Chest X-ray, AP view. Patient: 32 years old, sex F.
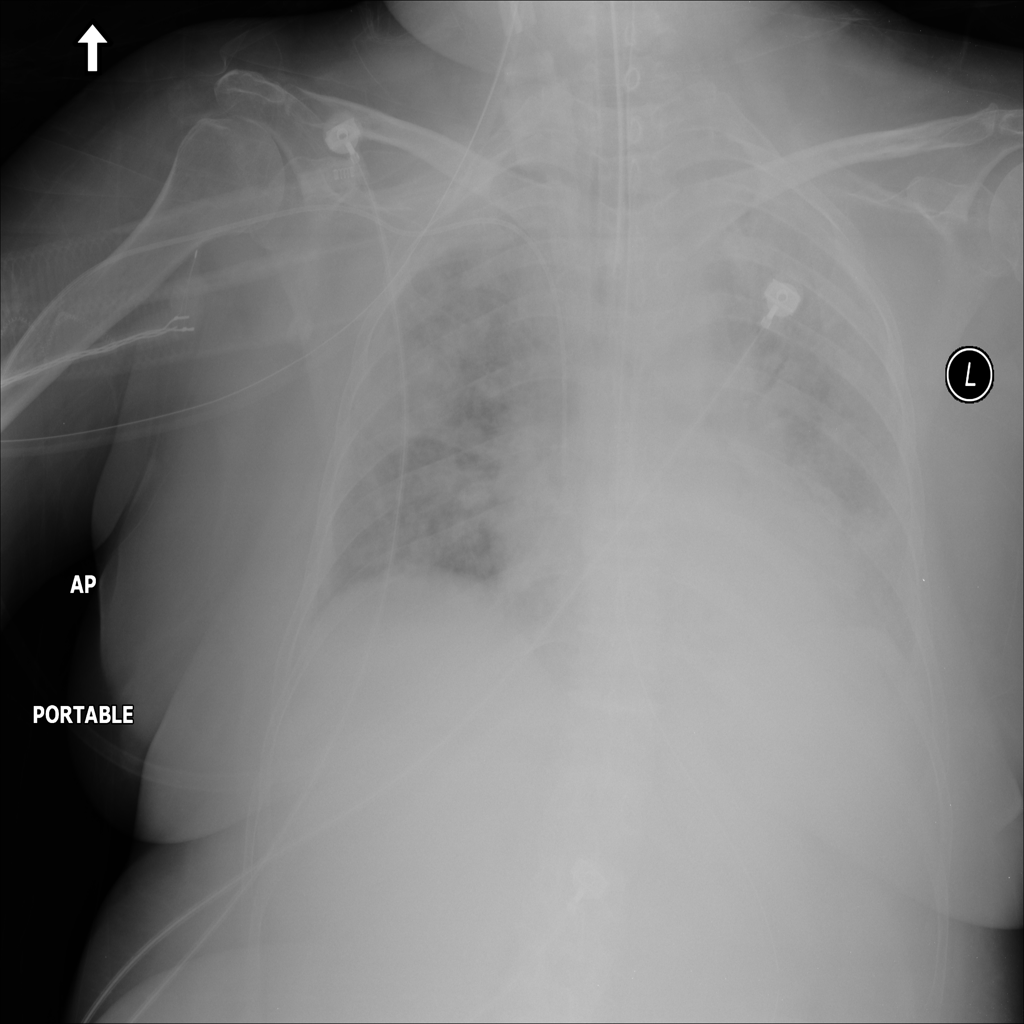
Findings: Edema